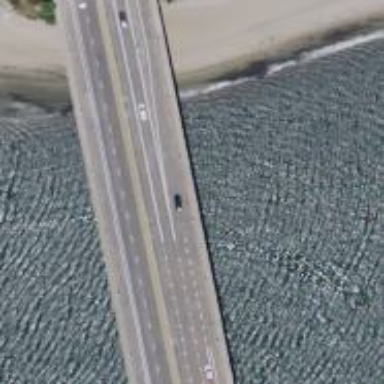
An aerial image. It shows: Secondary road bridge on expressway.